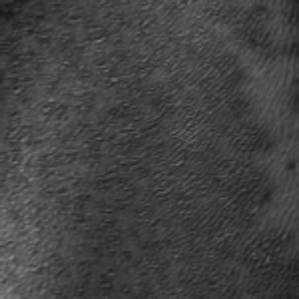
Label: frost